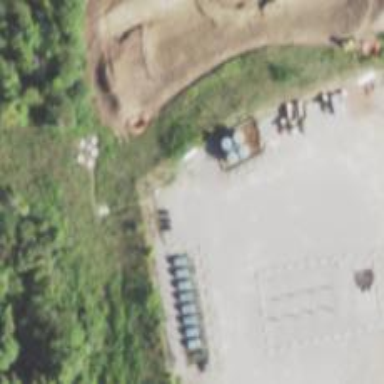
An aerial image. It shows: Storage tank with man-made structure.